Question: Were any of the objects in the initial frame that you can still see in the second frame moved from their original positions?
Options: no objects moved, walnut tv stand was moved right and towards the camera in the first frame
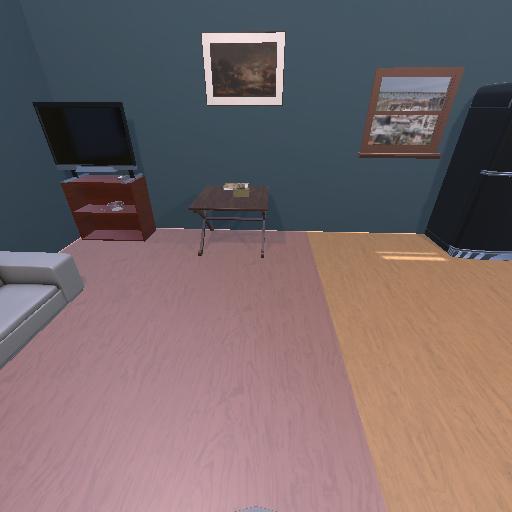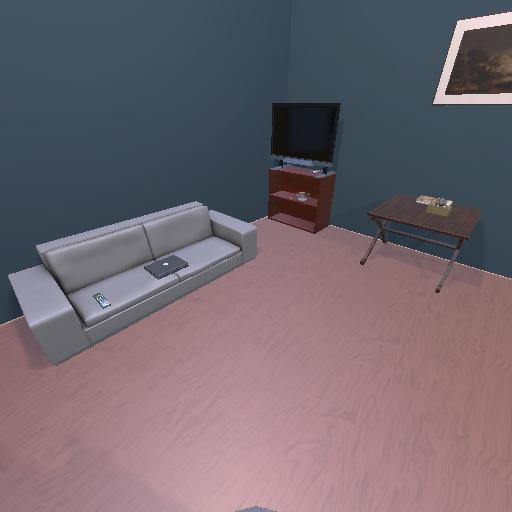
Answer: no objects moved